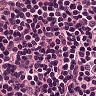
Metastatic tissue present: no